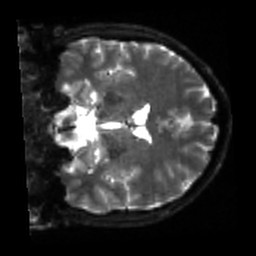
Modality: sbref
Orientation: coronal
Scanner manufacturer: siemens
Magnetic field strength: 3 T
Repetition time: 4 s
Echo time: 0.0594 s